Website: lowes
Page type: billing-address
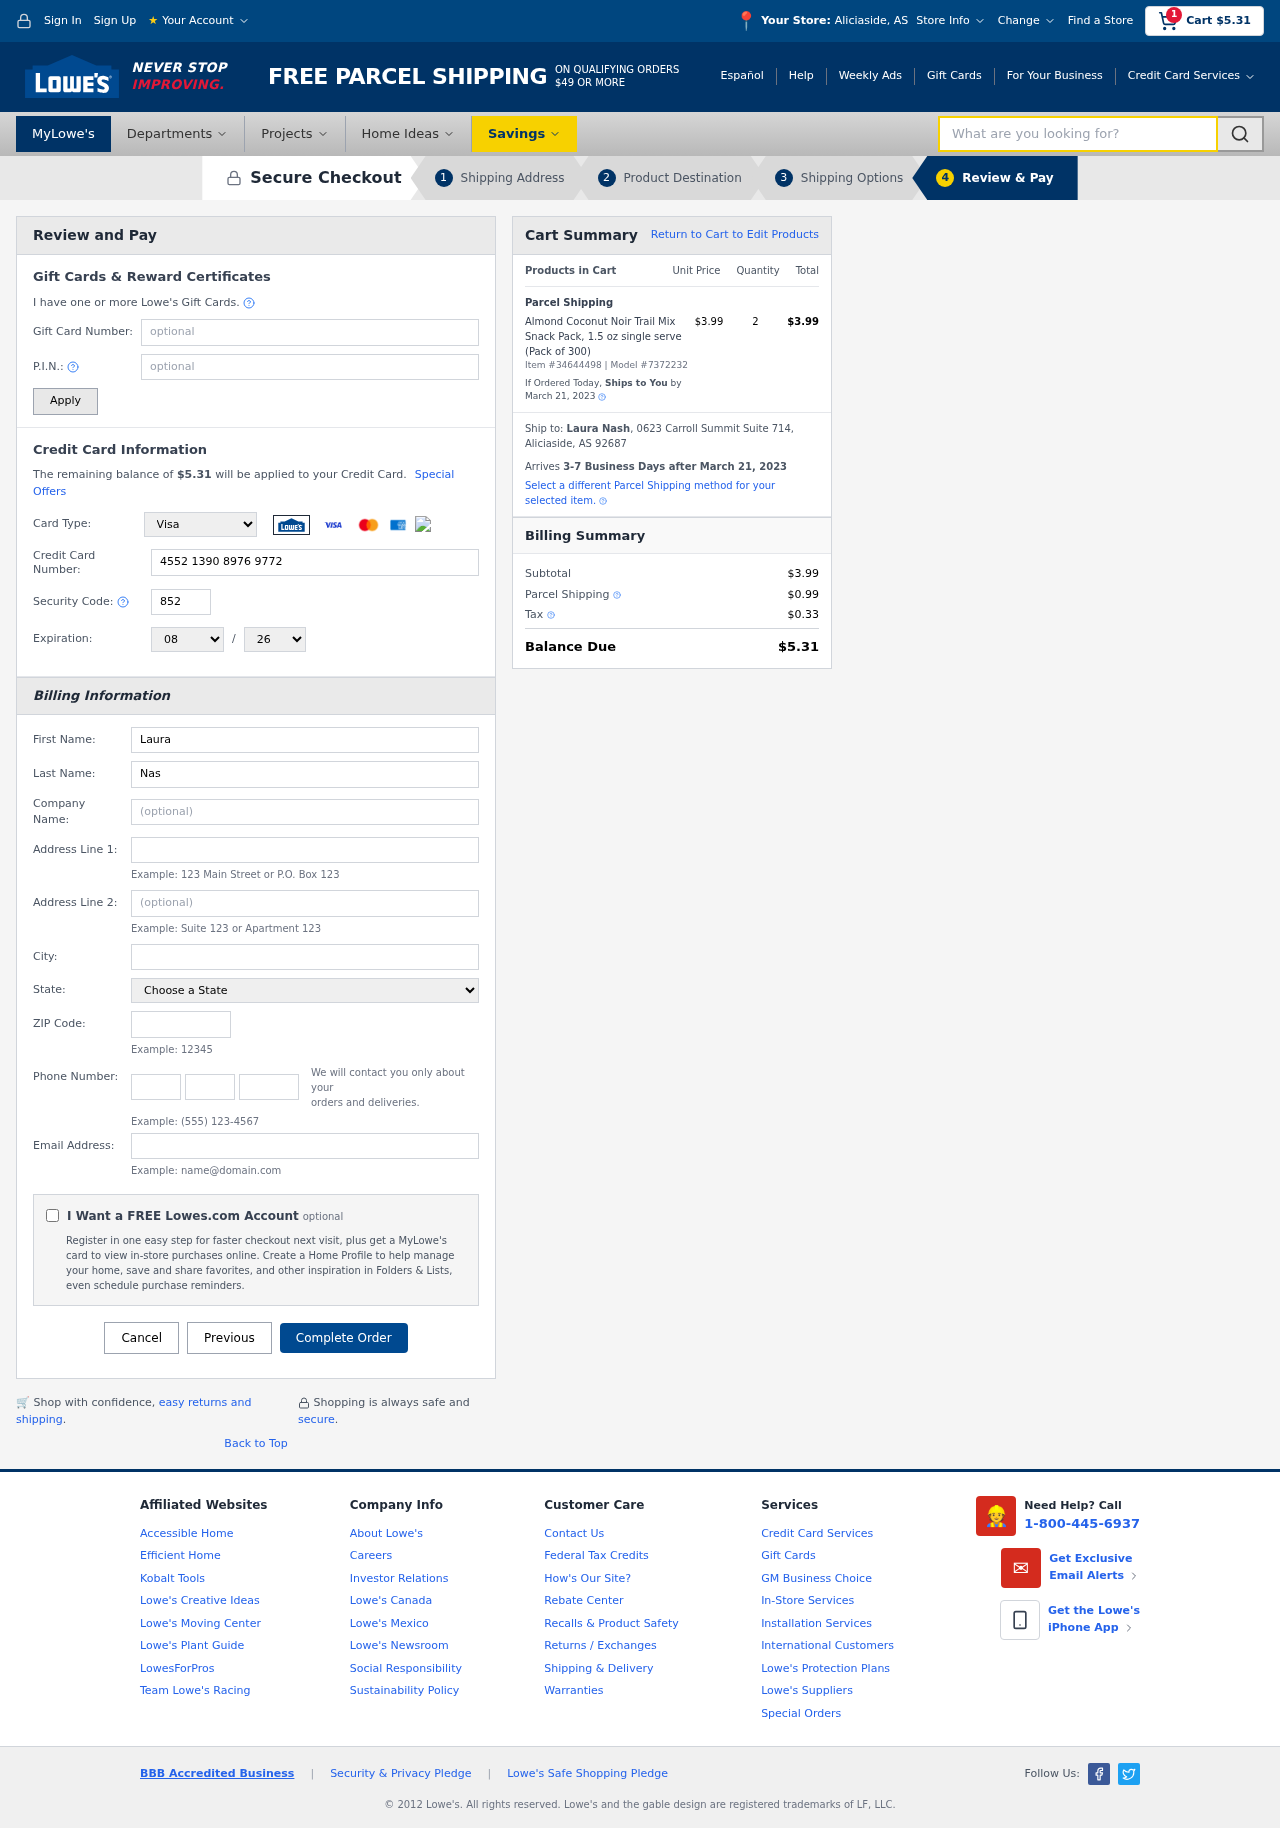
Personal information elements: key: PII_CARD_CVV
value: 852
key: PII_CARD_EXPIRY_MONTH
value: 08
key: PII_CARD_EXPIRY_YEAR
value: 26
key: PII_CARD_NUMBER
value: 4552 1390 8976 9772
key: PII_CARD_TYPE
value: Visa
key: PII_CITY
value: Aliciaside
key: PII_CITY_STATE
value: Aliciaside, AS
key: PII_EMAIL
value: lauranash@gmail.com
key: PII_FIRSTNAME
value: Laura
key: PII_FULLNAME
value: Laura Nash
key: PII_LASTNAME
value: Nash
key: PII_PHONE_AREA
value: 310
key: PII_PHONE_PREFIX
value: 558
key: PII_PHONE_SUFFIX
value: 6277
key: PII_POSTCODE
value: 92687
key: PII_STATE
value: AS
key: PII_STREET
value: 0623 Carroll Summit Suite 714
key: PII_STREET2
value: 704 Wheeler Throughway Apt. 878
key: PII_CITY_STATE_ZIP
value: Aliciaside, AS 92687
Product elements: key: PRODUCT1_NAME
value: Almond Coconut Noir Trail Mix Snack Pack, 1.5 oz single serve (Pack of 300)
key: PRODUCT1_PRICE
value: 3.99
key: PRODUCT1_QUANTITY
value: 2
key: PRODUCT_ITEM_NUMBER
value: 34644498
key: PRODUCT_MODEL_NUMBER
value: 7372232
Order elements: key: ORDER_SUBTOTAL
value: $5.31
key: ORDER_TOTAL
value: $5.31
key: ORDER_SHIPPING_DATE
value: March 21, 2023
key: ORDER_SUBTOTAL
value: $3.99
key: ORDER_DELIVERY_DATE
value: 3-7 Business Days after March 21, 2023
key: ORDER_SHIPPING_DATE2
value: March 21, 2023
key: ORDER_SUBTOTAL2
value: $3.99
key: ORDER_SHIPPING_COST
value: $0.99
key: ORDER_TAX
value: $0.33
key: ORDER_TOTAL2
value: $5.31
Search elements: key: HEADER_SEARCH
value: What are you looking for?